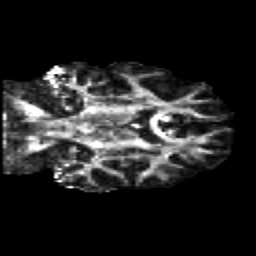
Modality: FA
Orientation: coronal
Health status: healthy
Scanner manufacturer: siemens
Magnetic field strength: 3 T
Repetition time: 12 s
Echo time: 0.092 s